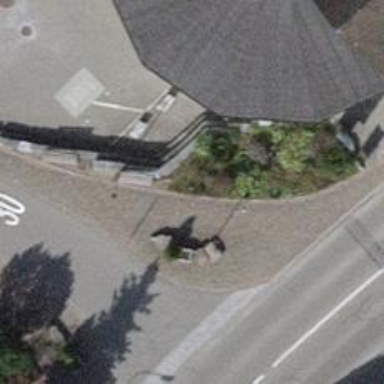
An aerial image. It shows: Flagpole which is man-made.